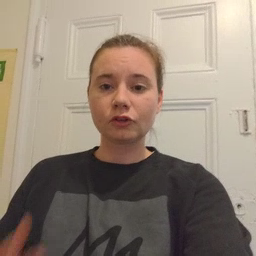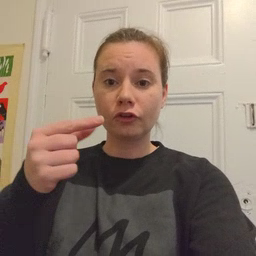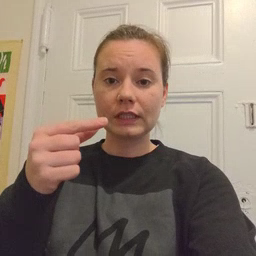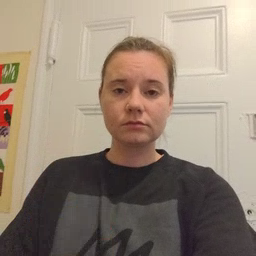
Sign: green